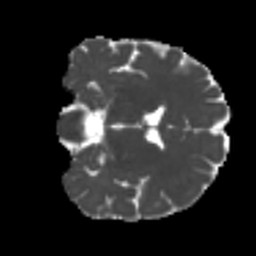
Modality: MD
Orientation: coronal
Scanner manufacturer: siemens
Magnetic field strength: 3 T
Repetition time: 4 s
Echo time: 0.0594 s